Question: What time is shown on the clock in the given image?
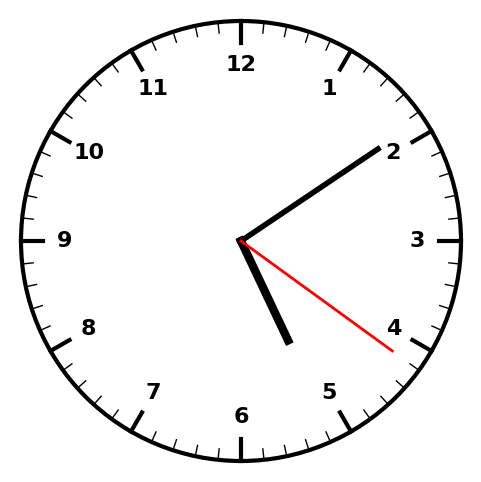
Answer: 05:09:21